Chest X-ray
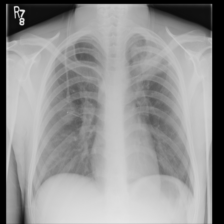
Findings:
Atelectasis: negative
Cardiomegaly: negative
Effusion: negative
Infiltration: positive
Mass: negative
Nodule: negative
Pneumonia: negative
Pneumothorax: negative
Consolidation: negative
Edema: negative
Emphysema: negative
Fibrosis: positive
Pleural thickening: negative
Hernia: negative